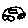
Label: car